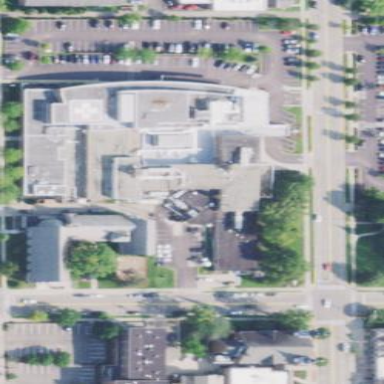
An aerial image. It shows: Hospital building.